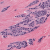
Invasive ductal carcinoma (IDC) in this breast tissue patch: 1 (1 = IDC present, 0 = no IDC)